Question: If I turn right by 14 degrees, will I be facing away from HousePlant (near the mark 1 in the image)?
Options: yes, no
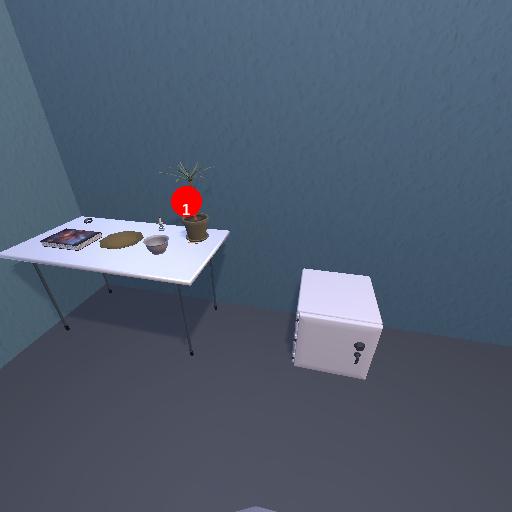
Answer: yes